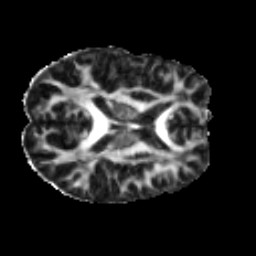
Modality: FA
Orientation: axial
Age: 46
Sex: male
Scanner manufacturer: ge
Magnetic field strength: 3 T
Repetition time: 7.8 s
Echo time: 0.061 s